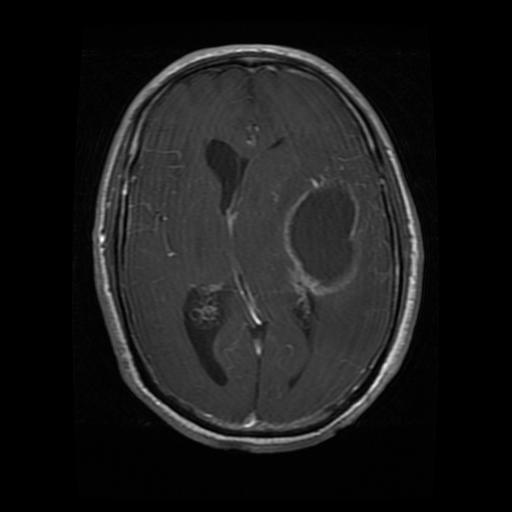
Label: glioma